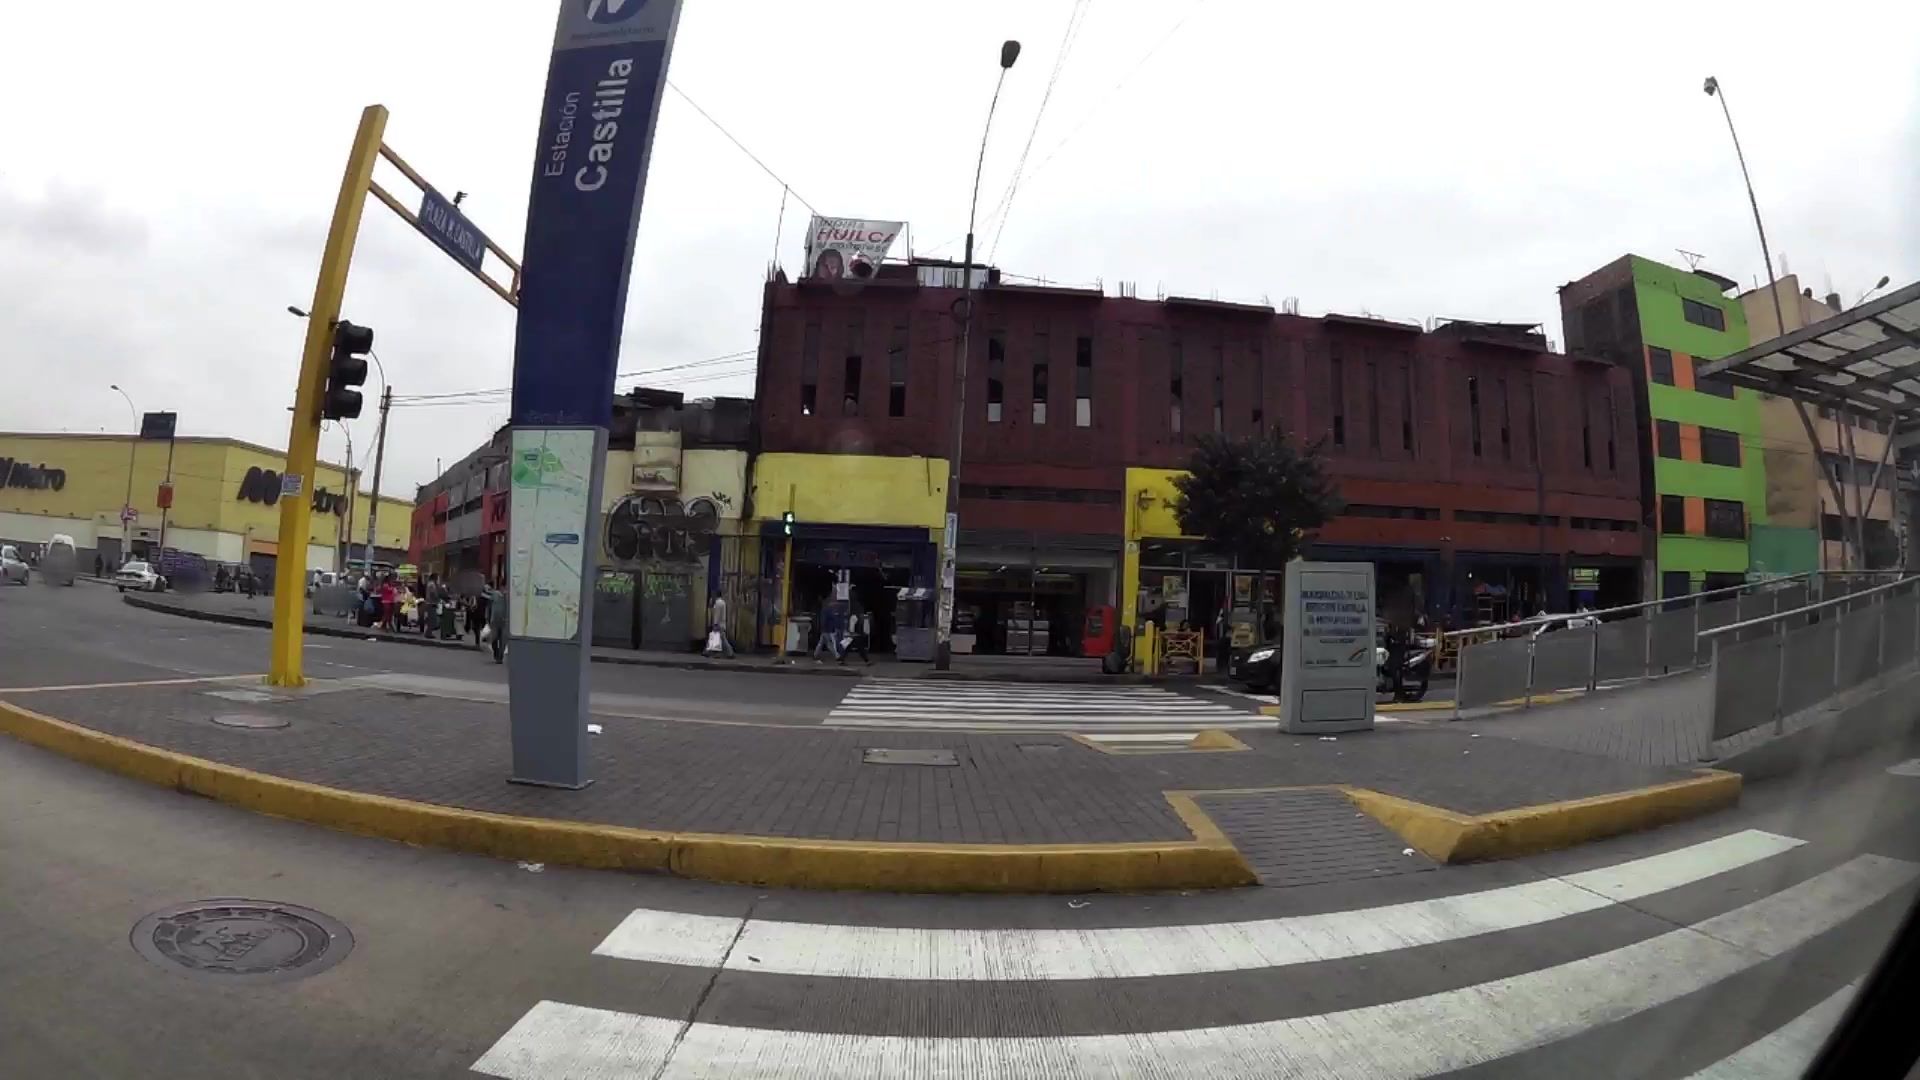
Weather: snowy
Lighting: day
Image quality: good
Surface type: driving surface
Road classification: service, busway
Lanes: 1.0
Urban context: urban centre
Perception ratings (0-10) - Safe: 4.61, Lively: 8.28, Beautiful: 4.81, Boring: 2.3, Depressing: 6.32, Wealthy: 4.78